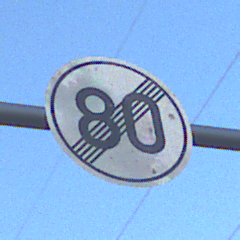
Verkehrszeichen: EndeGeschwindigkeit80
Umgebung: Outdoor, Nature
Tageszeit: Dawn
Wetter: Clear
Licht: Natural
Jahreszeit: NotSpecified
Kontrast: LowContrast